Question: So I made a seperate migration file to change the name of a column in my database table. The problem is when I try to go the page with the table I get an undefined method error on the column name I tried to change.
My professor told me I have to change the View/controller before The columns will work but I can not find out what I have to do.. any help/suggestions?
The way I'm changing the columns is like this:
'''
class FixColumnName < ActiveRecord::Migration
def change
rename_column :suppliers, :sName, :"first_name"
add_column :suppliers, :"last_name"
remove_column :suppliers, :Snum
remove_column :parts, :Ptnum
end
end
'''

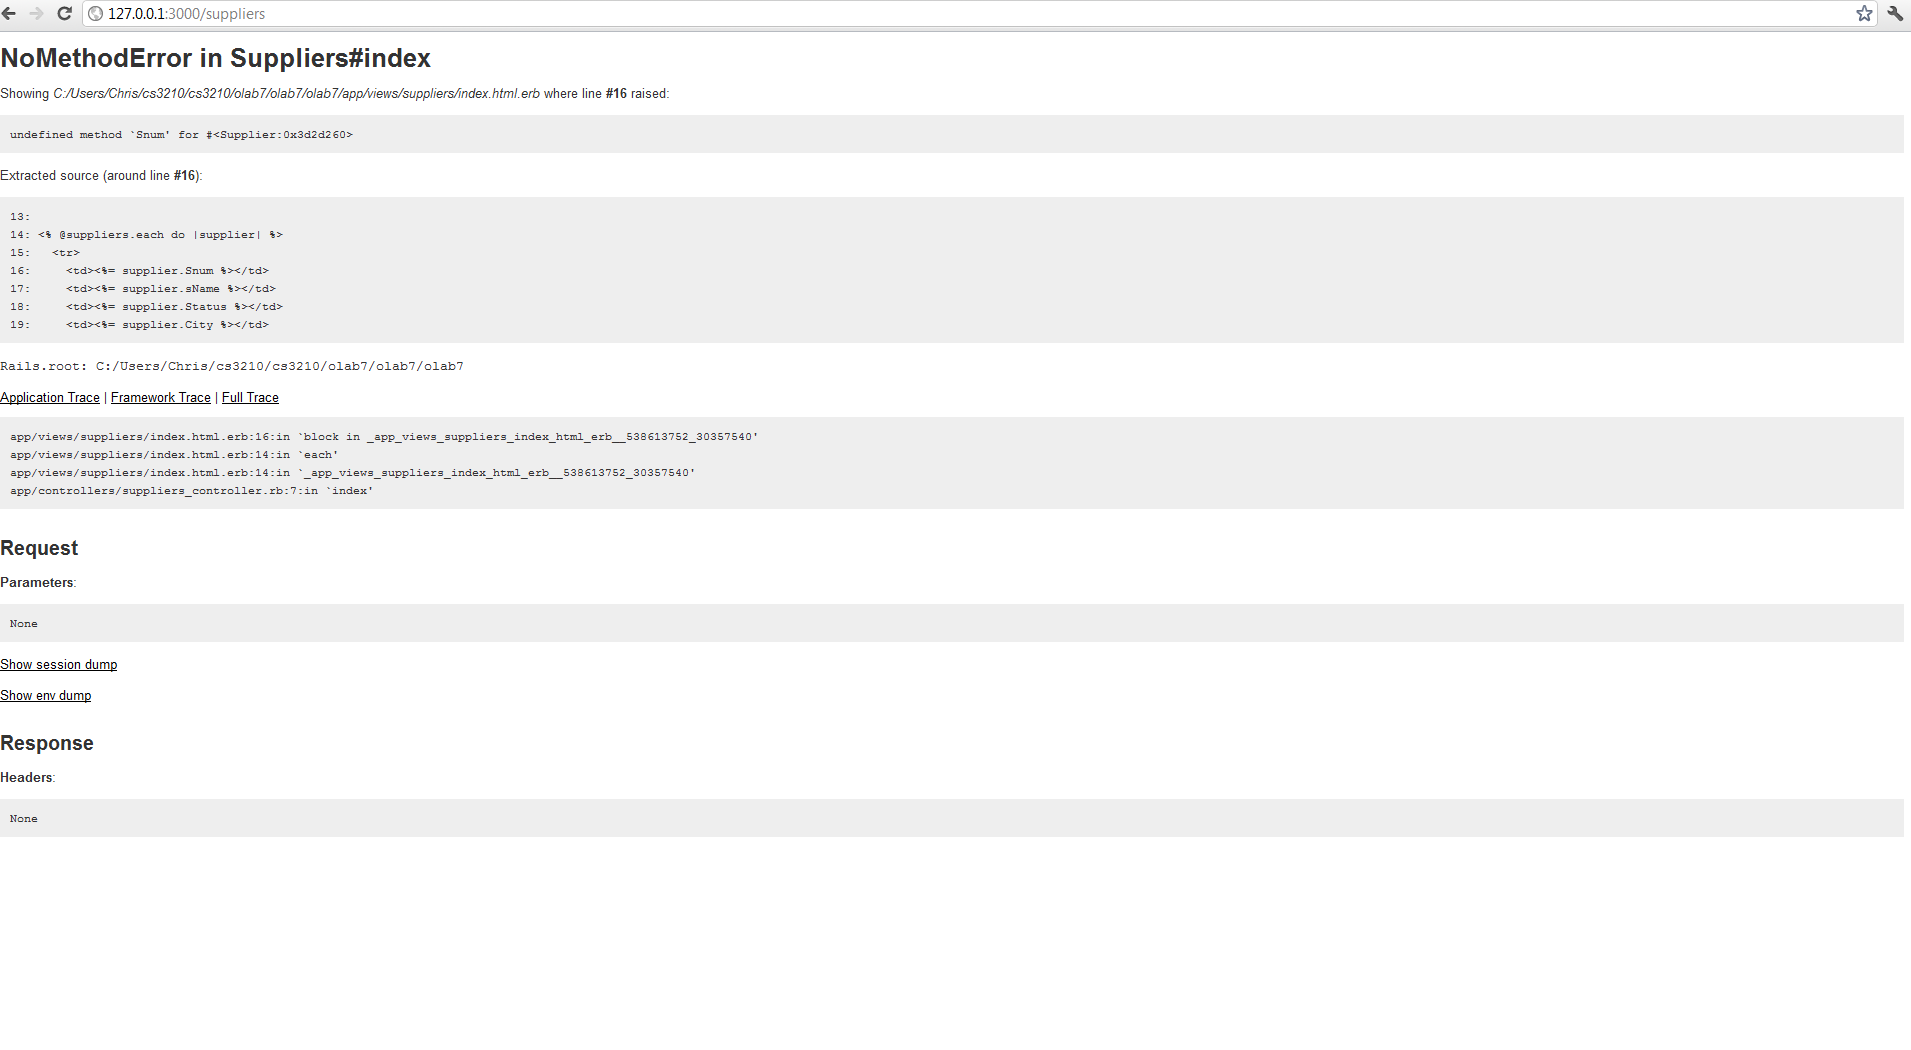
Answer: If you've chaned the name of the database column, then you'll also need to change the name of the associated Model's attribute in your application code.
That is, if you previously had '@supplier.sName' (or similar), you'll now need '@supplier.first_name' (or something similar - using the new column names).